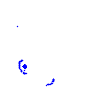
Particle: pion